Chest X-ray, PA view. Patient: 52 years old, sex F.
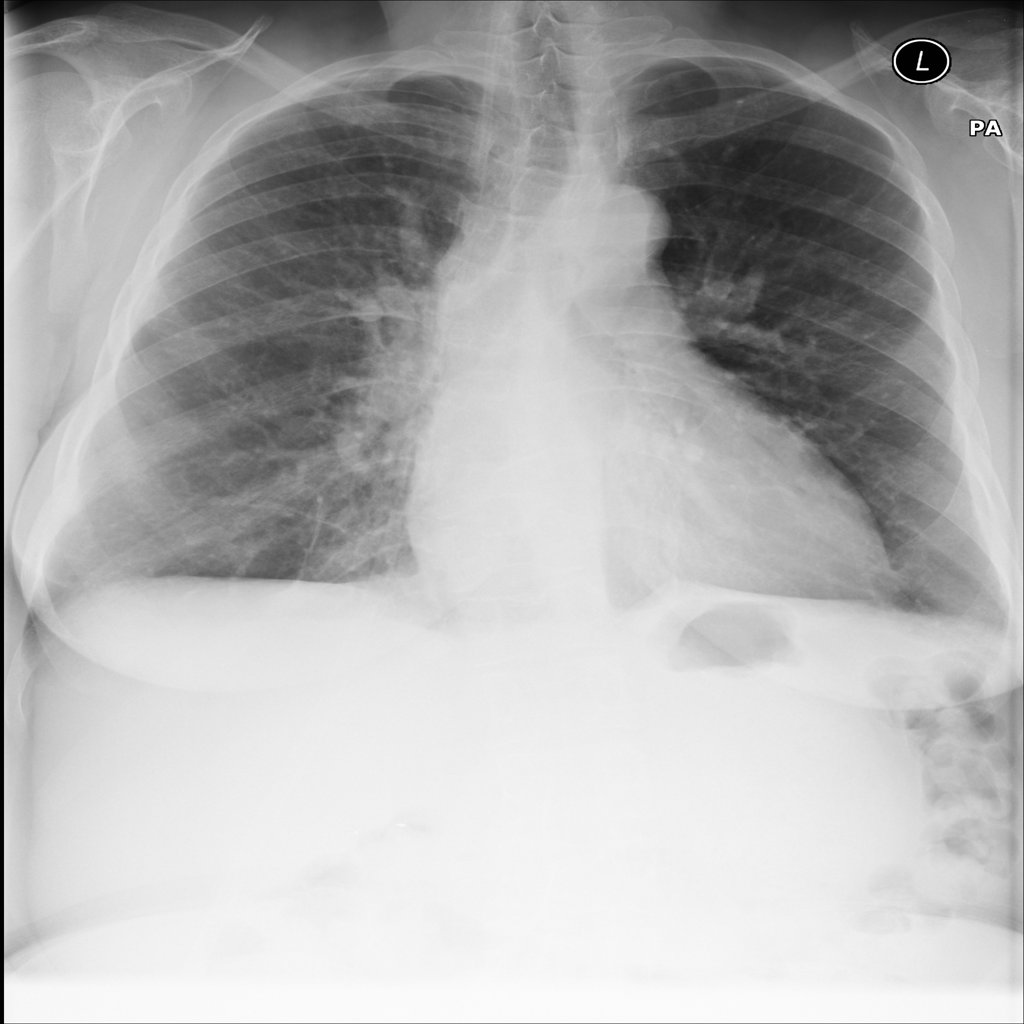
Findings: No Finding